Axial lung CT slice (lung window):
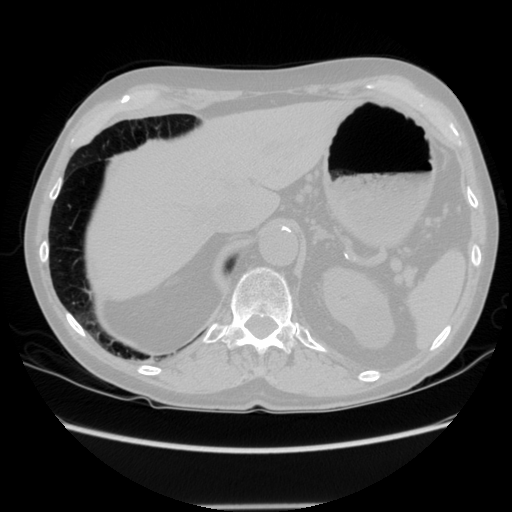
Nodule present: no